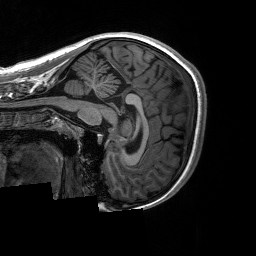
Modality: T1w
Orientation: sagittal
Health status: ill
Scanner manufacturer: siemens
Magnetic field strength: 3 T
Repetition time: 2.3 s
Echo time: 0.00226 s